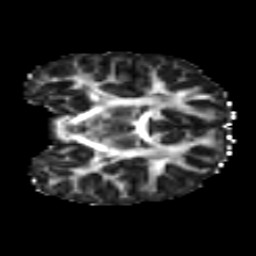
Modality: FA
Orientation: coronal
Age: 12
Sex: male
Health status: ill
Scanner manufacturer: ge
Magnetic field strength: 3 T
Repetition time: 6.752 s
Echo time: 0.079 s